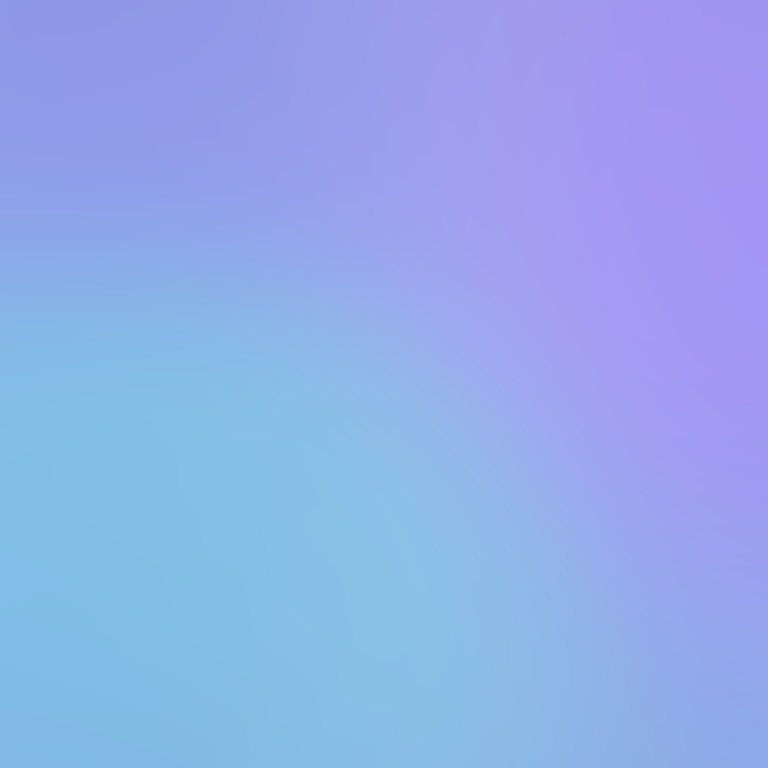
Abstract light effect, smooth gradient from soft blue to gentle purple, calm atmosphere, diffuse light, no room, no furniture, no objects.